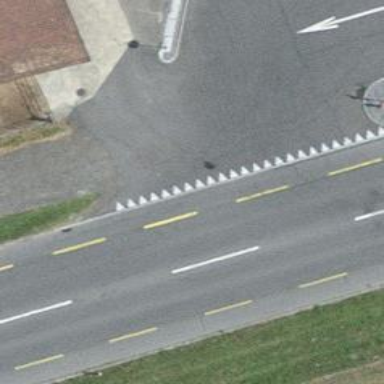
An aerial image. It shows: Road with "give way" sign.